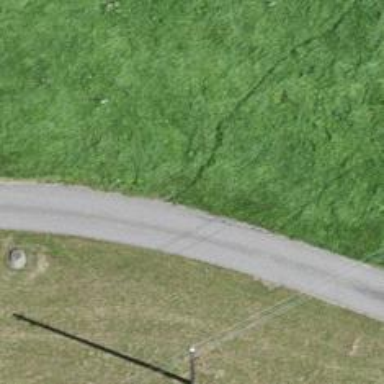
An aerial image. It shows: Well-maintained track road with grade 1 tracktype.